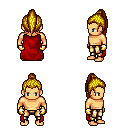
a pixel art fantasy rpg character, male body template, human, tanned skin, red cape, gold greaves, blonde long topknot hairstyle, gold gloves, four views (front, back, left, right), 2x2 character sprite sheet, small pixel art, hard edges, no anti-aliasing